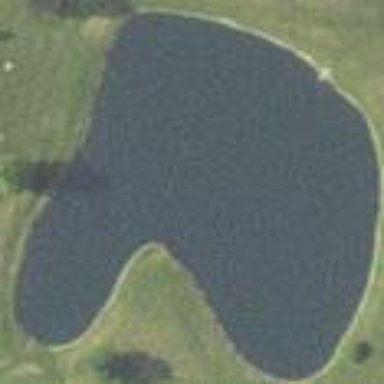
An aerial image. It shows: Peaceful pond surrounded by nature.